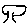
Label: tree